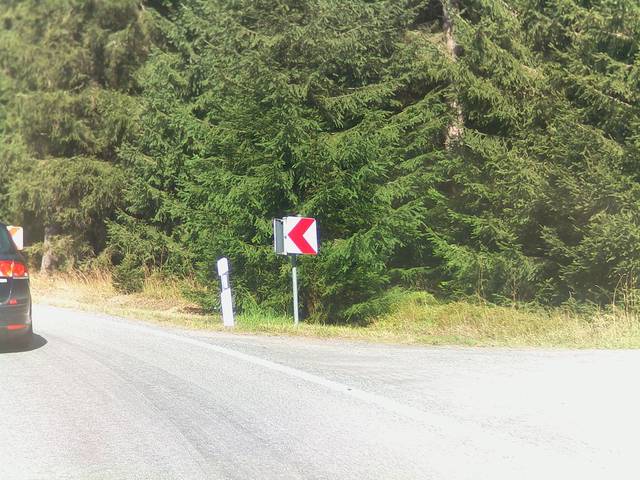
Region: Germany
Coordinates: 50.61, 10.843